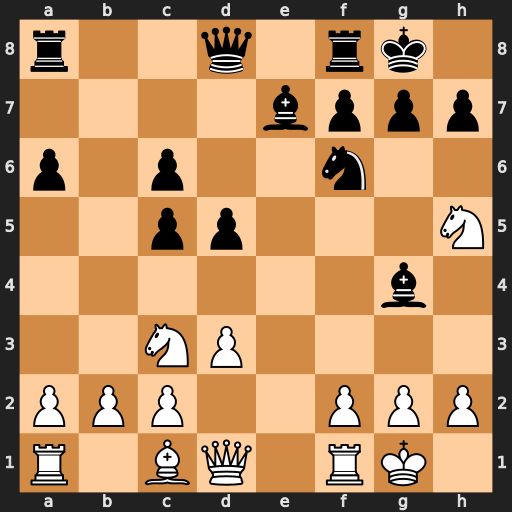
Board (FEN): r2q1rk1/4bppp/p1p2n2/2pp3N/6b1/2NP4/PPP2PPP/R1BQ1RK1
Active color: w
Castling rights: -
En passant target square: -
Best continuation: Nxf6+ Bxf6 Qxg4